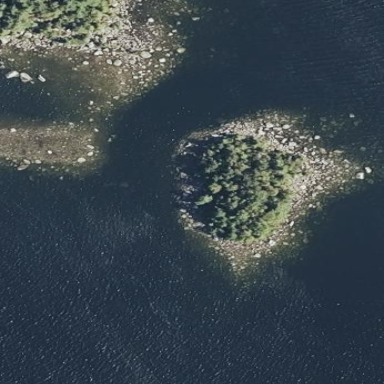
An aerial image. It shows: Islet surrounded by woodland.